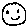
Label: smiley face